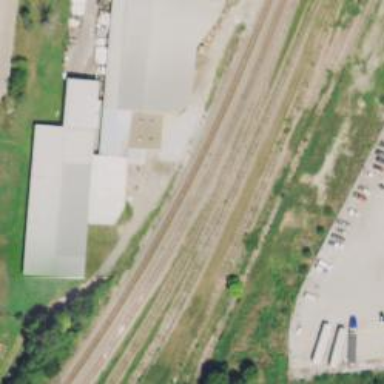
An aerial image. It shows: Unused railway yard.